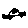
Label: car